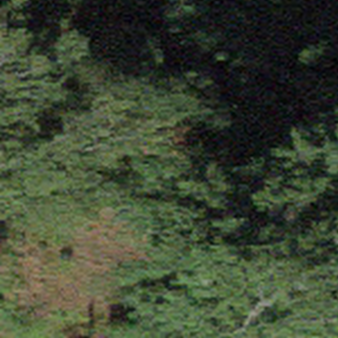
Label: other